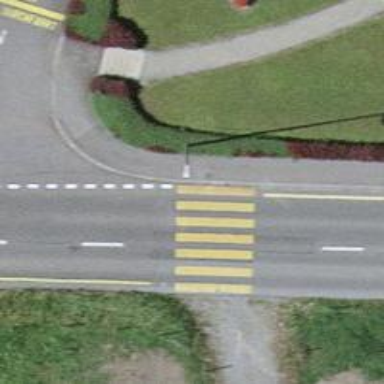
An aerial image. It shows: Kerb barrier.